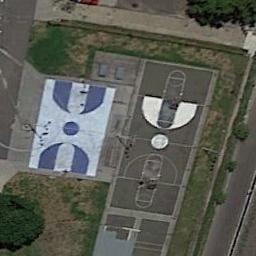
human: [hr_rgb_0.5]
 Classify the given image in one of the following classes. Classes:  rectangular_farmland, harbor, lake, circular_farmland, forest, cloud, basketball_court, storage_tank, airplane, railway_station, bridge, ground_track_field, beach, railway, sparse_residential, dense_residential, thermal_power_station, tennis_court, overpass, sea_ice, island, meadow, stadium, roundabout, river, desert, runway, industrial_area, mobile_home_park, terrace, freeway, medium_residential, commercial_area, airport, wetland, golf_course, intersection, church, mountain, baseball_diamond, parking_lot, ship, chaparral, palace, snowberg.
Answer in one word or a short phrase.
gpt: basketball_court